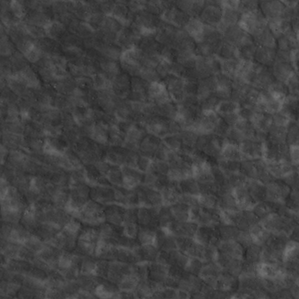
Label: non_frost